Interaction volume radius: 10 \u00c5
Interaction volume height: 10 \u00c5
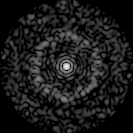
Disorder parameter: 0.8563